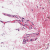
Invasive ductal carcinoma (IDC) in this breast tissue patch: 0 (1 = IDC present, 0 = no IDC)